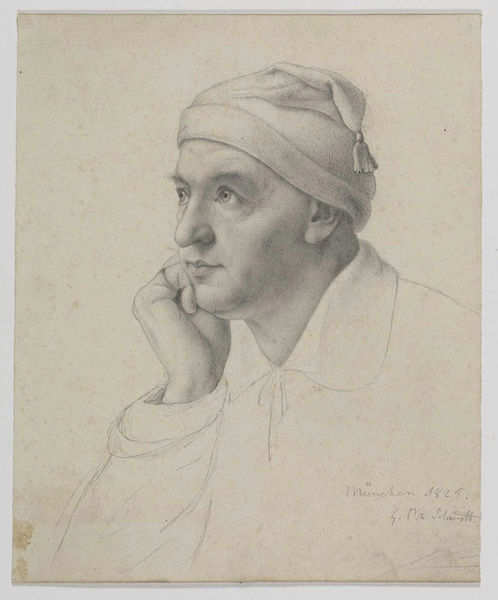
Titel: Bildnis Dr. Simon Josef Schmitt, der Vater des Künstlers
Künstler: Georg Philipp Schmitt
Standort: Karlsruhe
Institution: Staatliche Kunsthalle Karlsruhe
Schlagwörter: hand, kopf, mann, schatten, schlaf, weiß, finger, frau, grau, hut, hüte, kopfbedeckungen, licht, mund, nacht, nase, ohr, profil, schwarz, skizze, stirn, zeichnung, blick, haube, schleife, alt, hemd, jacke, mütze, mützen, augen, gesicht, kleidung, kragen, ärmel, bildnis, hals, herr, portrait, porträt, signatur, auge, fransen, gewand, mutter, nachthemd, blatt, augenbrauen, brustbild, hald, kinn, lippe, lippen, ohren, poträt, traurig, kopfbedeckung, klar, schrift, papier, schlafen, datierung, grafik, graphik, schattierung, signiert, sepia, detail, quaste, dreiviertelansicht, nachdenklich, augenbraue, denkend, denkerpose, nachdenken, dreiviertelprofil, ring, ohrläppchen, umriss, unterschrift, denken, gestützt, fingerring, münchen, links, kohle, groß, plastisch, druck, schraffur, schwarzweiß, faust, selbstbildnis, denker, bleistift, unvollendet, braue, fleck, halbprofil, rasiert, doppelkinn, aufgestützt, zipfel, zipfelmütze, bommel, weich, unfertig, porträit, haarlos, kleckse, schwar, graphk, stockflecken, silberstift, schlafmütze, schlafanzug, schläfer, große nase, aaugen, große augen, 1825, 1925, schmitt, 1425, uporträt